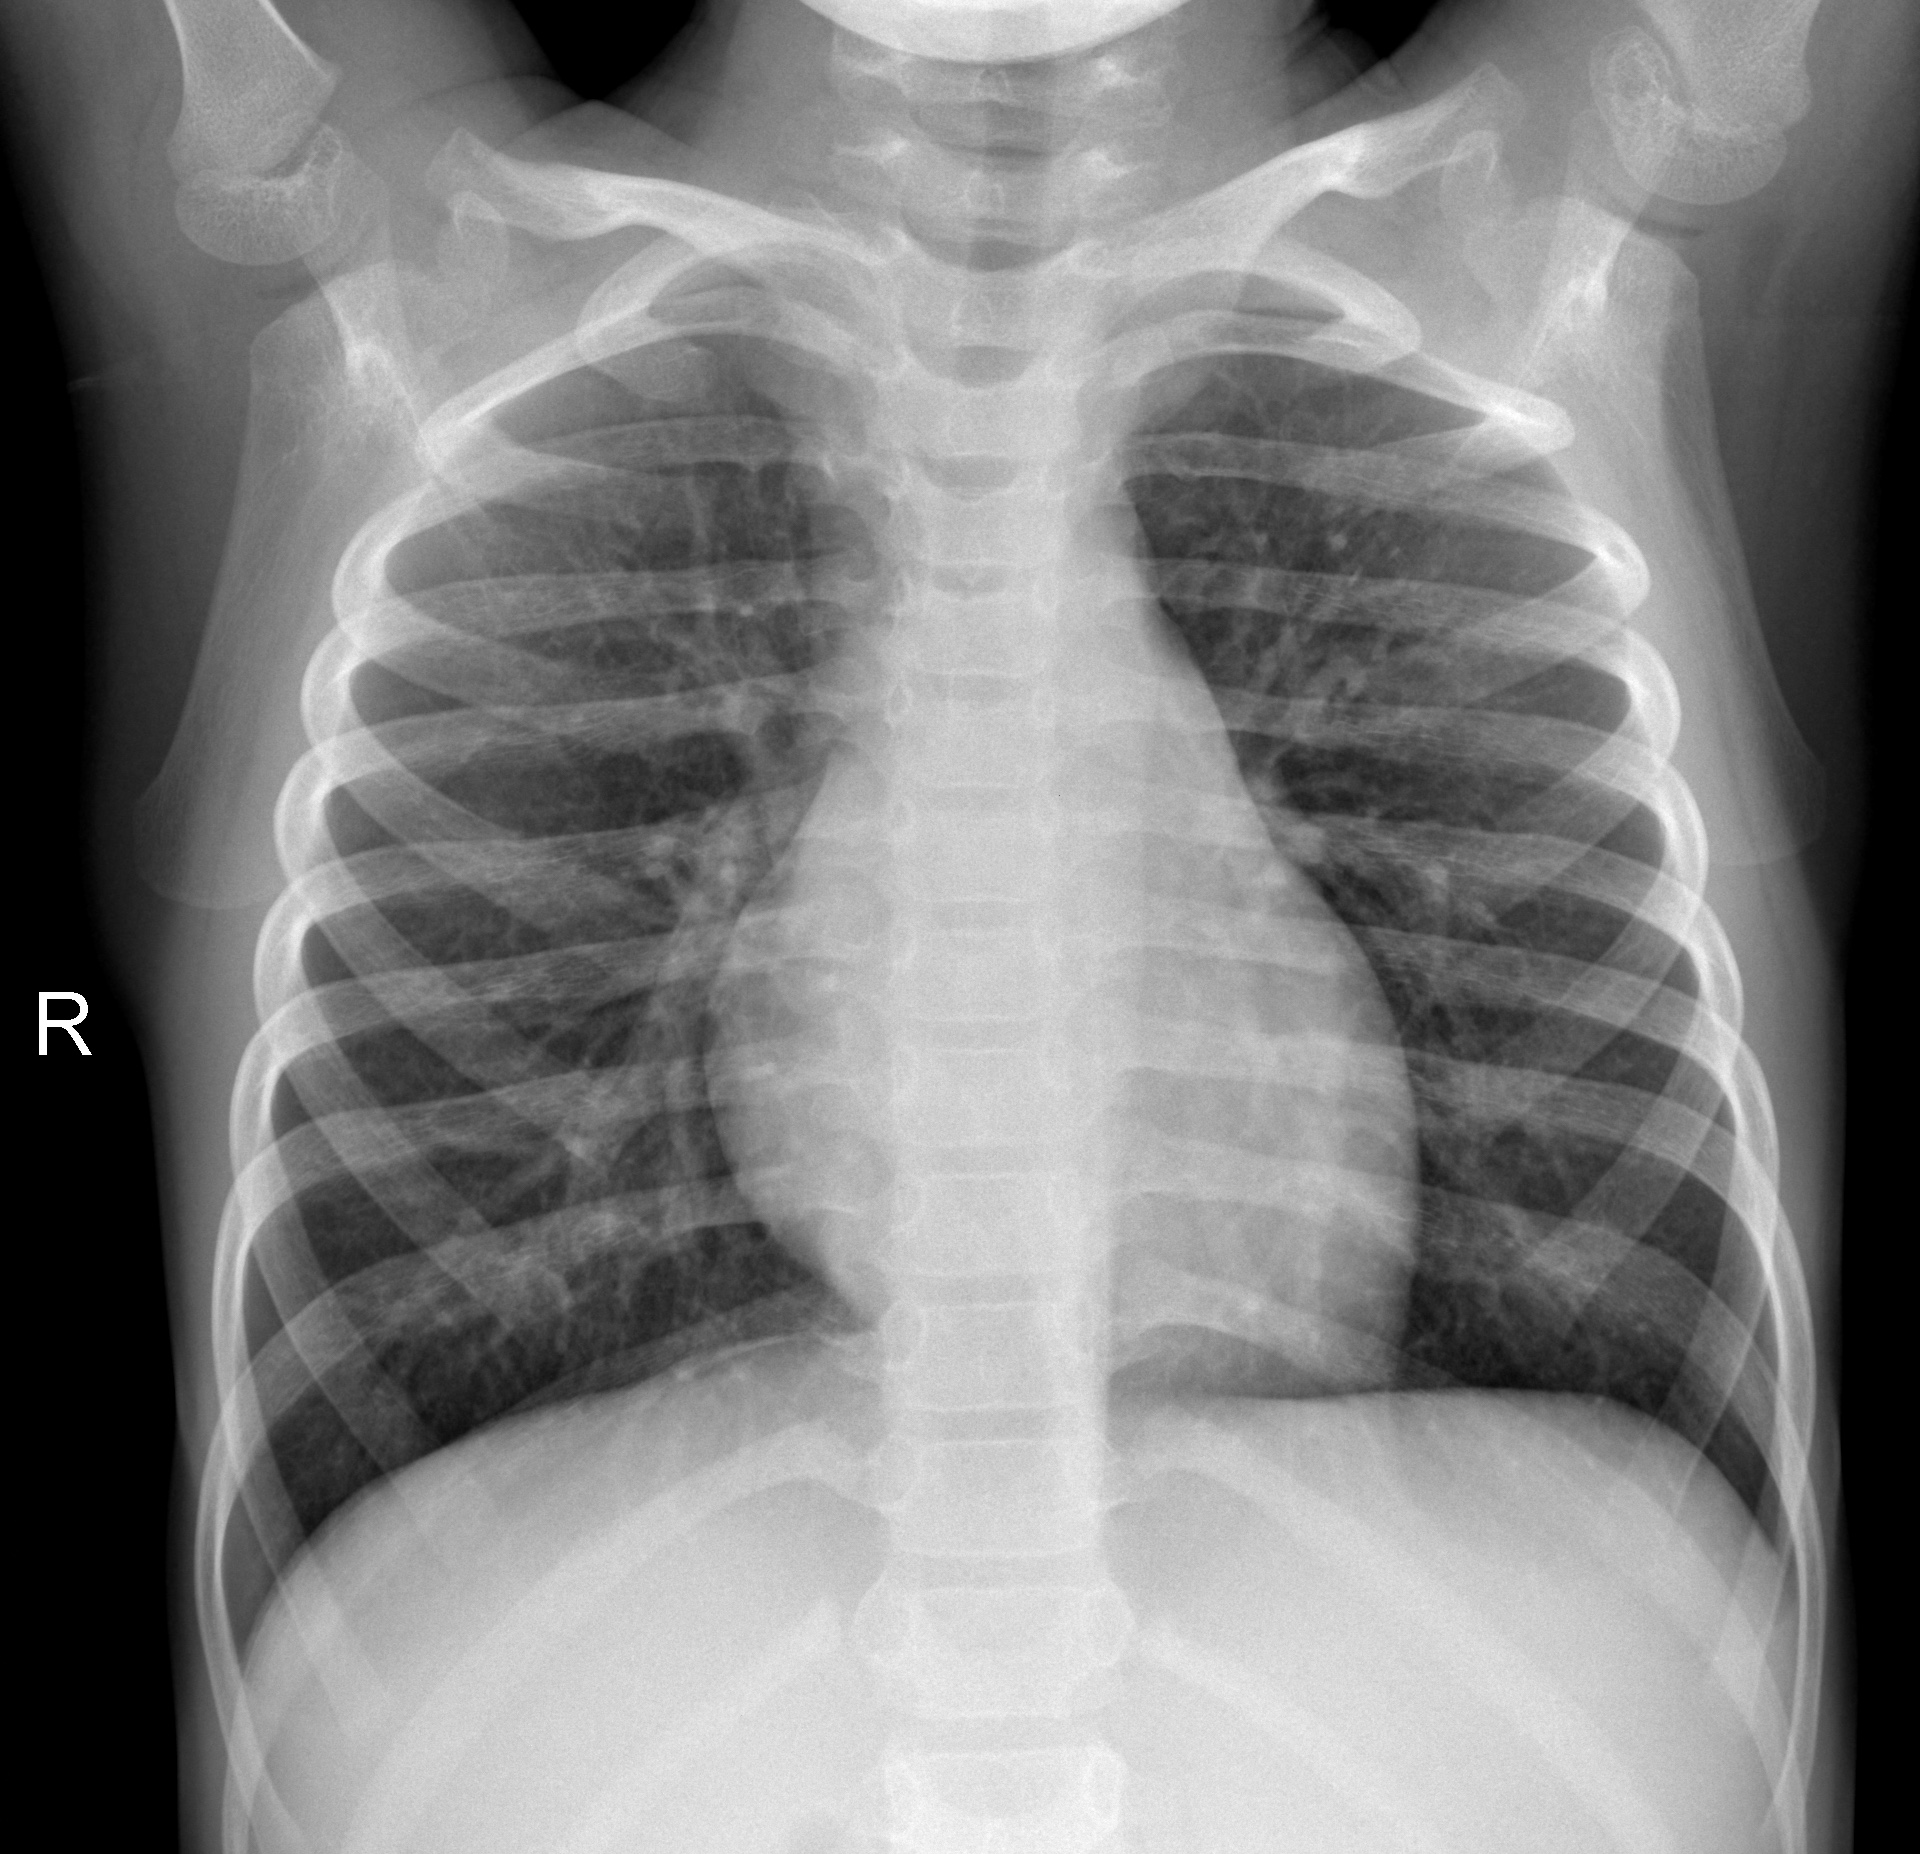
Diagnosis: NORMAL